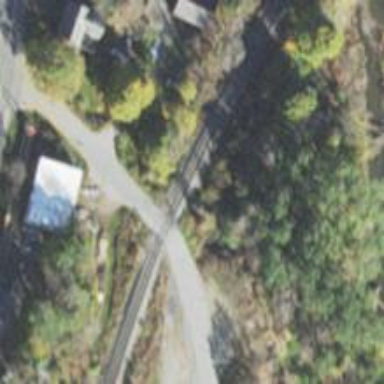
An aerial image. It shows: Level crossing along the railway.